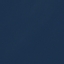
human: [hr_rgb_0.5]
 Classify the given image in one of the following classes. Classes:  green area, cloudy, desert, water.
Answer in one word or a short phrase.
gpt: water